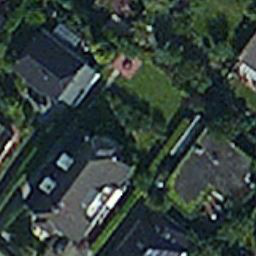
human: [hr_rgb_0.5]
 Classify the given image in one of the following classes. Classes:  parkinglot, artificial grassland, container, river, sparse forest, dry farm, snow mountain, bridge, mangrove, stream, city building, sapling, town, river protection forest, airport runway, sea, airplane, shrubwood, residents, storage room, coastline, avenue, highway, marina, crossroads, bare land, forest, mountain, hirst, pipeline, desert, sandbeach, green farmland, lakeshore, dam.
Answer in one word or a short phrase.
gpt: residents